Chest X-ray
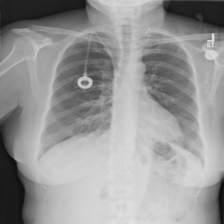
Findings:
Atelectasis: negative
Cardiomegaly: negative
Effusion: negative
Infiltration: negative
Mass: negative
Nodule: negative
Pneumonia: negative
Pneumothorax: negative
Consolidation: negative
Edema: negative
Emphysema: negative
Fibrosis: negative
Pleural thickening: negative
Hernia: negative